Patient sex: F
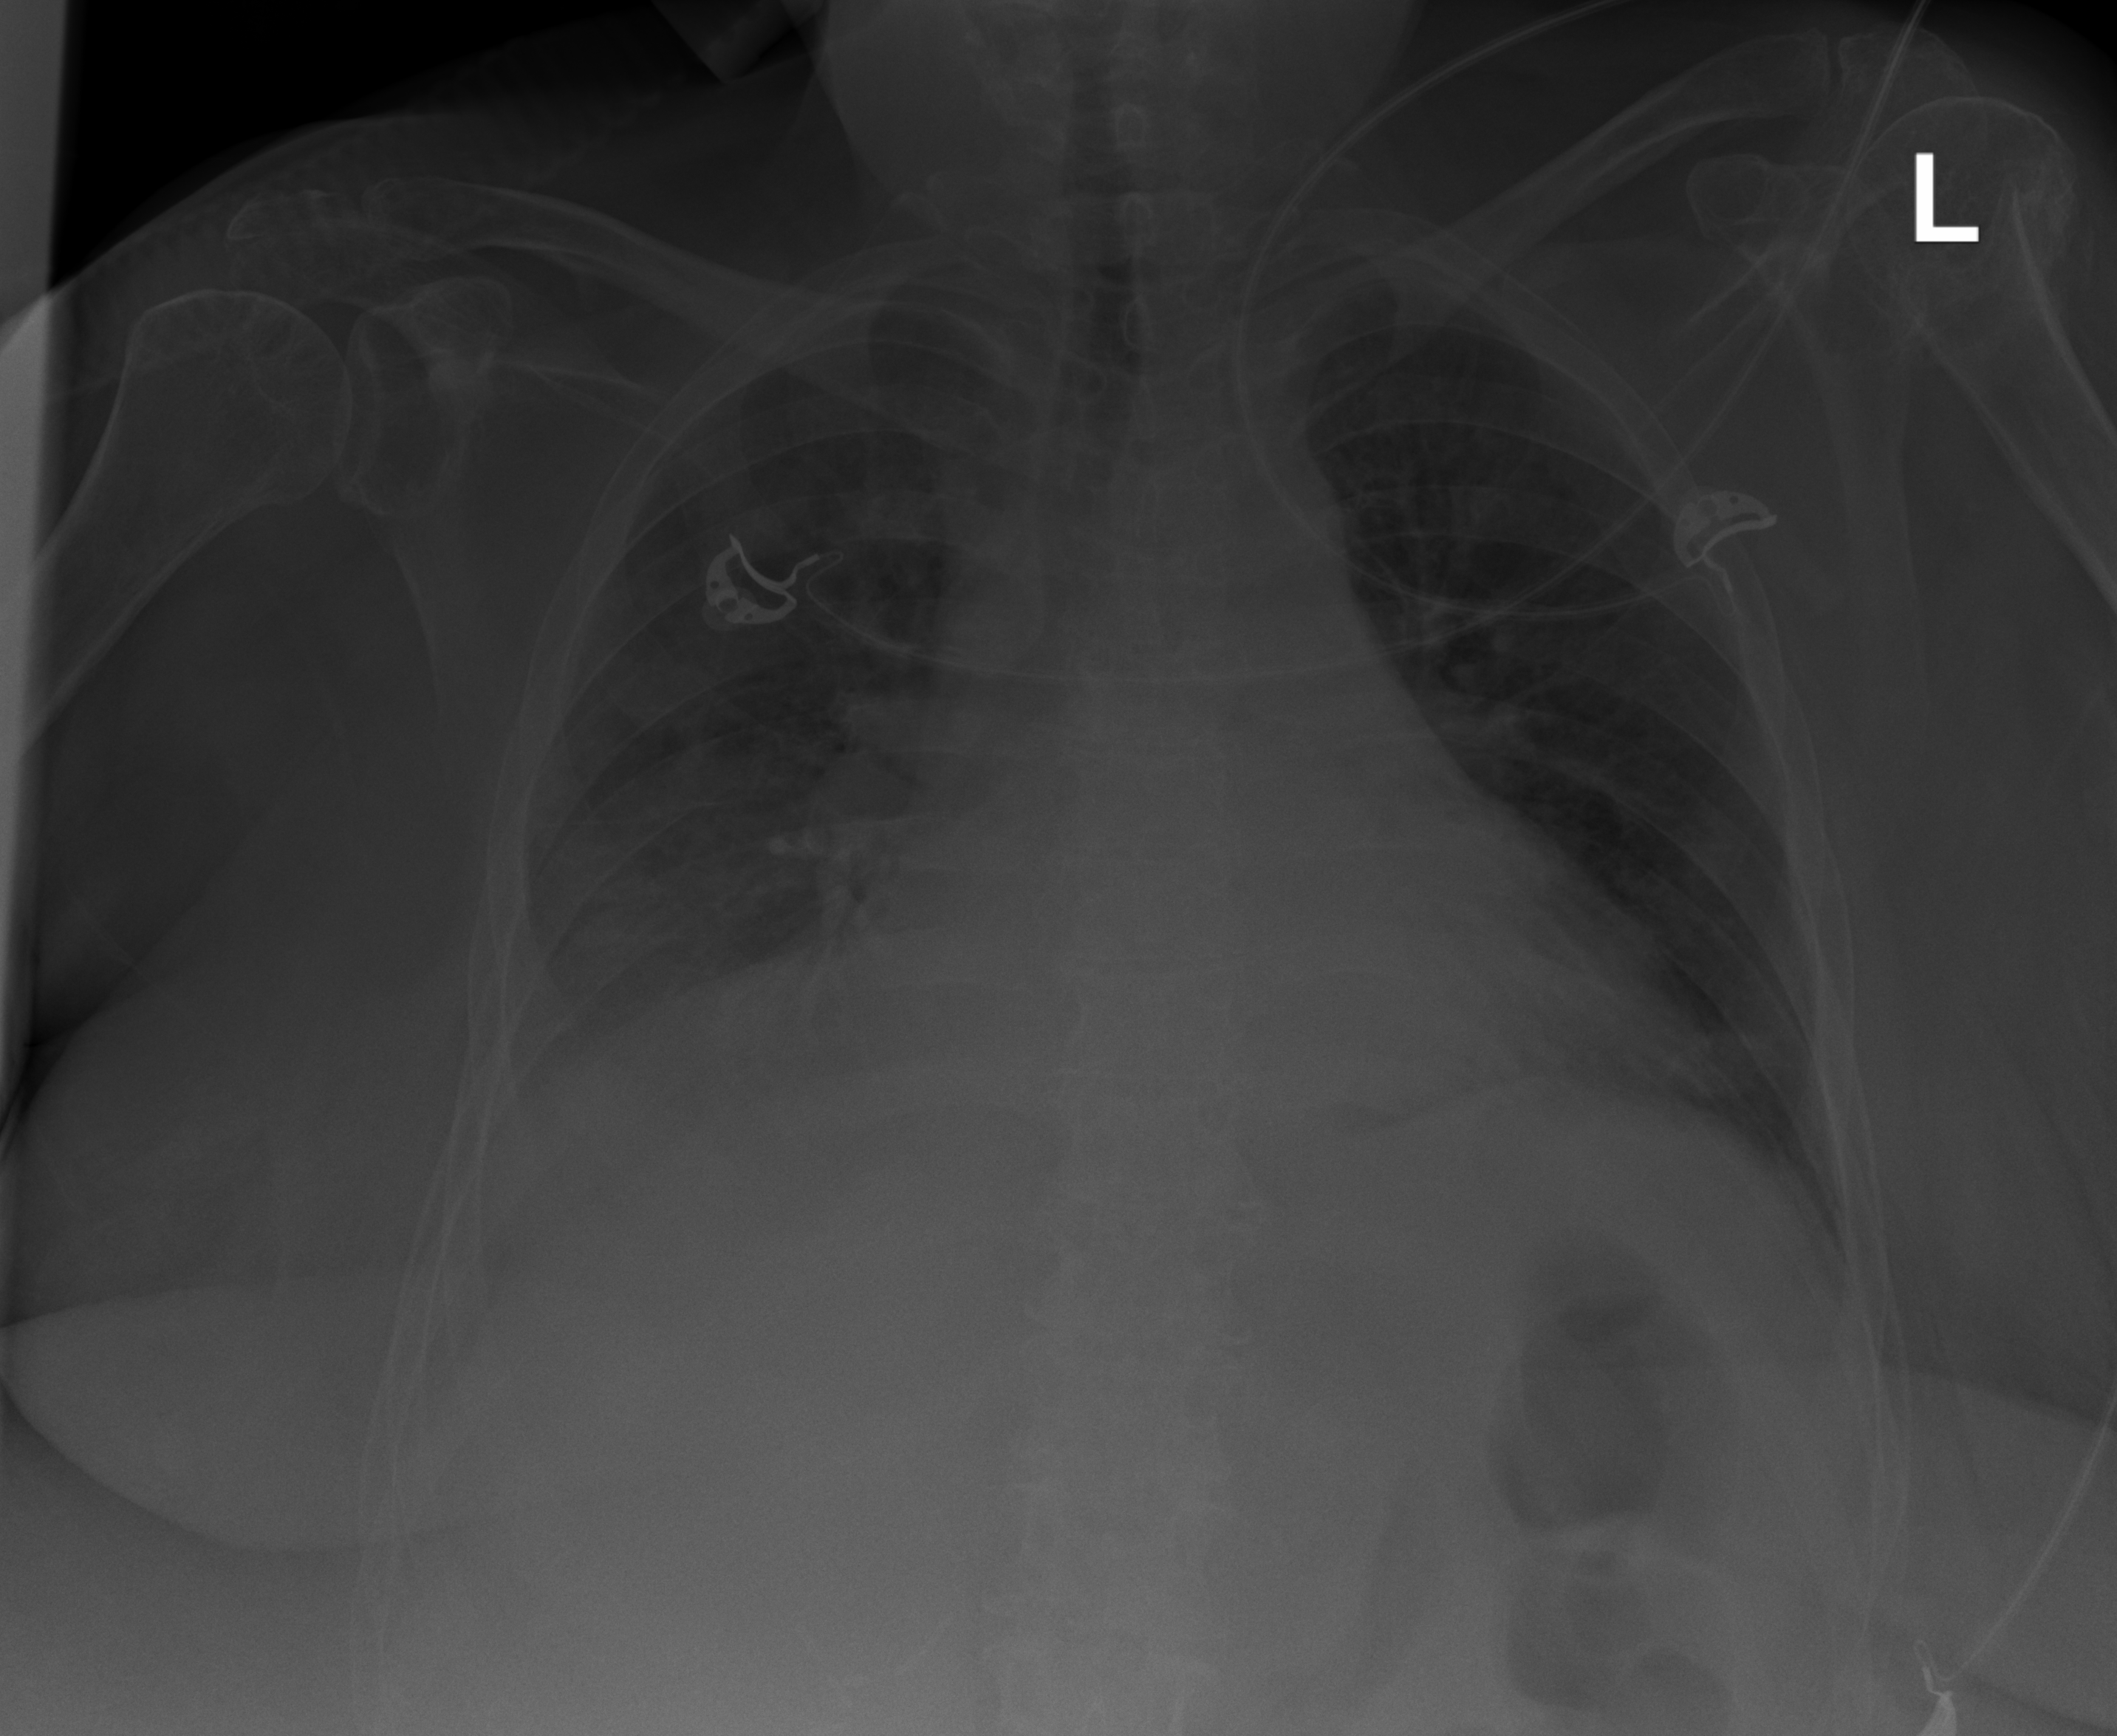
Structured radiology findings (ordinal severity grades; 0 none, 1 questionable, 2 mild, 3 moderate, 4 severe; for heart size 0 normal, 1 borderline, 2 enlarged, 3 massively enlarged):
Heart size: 2
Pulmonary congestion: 2
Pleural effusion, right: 2
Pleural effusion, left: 0
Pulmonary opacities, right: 2
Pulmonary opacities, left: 2
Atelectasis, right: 2
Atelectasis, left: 2